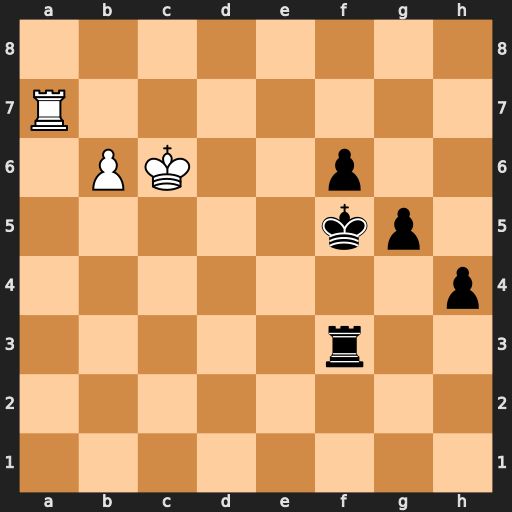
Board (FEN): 8/R7/1PK2p2/5kp1/7p/5r2/8/8
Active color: w
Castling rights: -
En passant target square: -
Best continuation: Ra5+ Kg4 b7 Rb3 Rb5